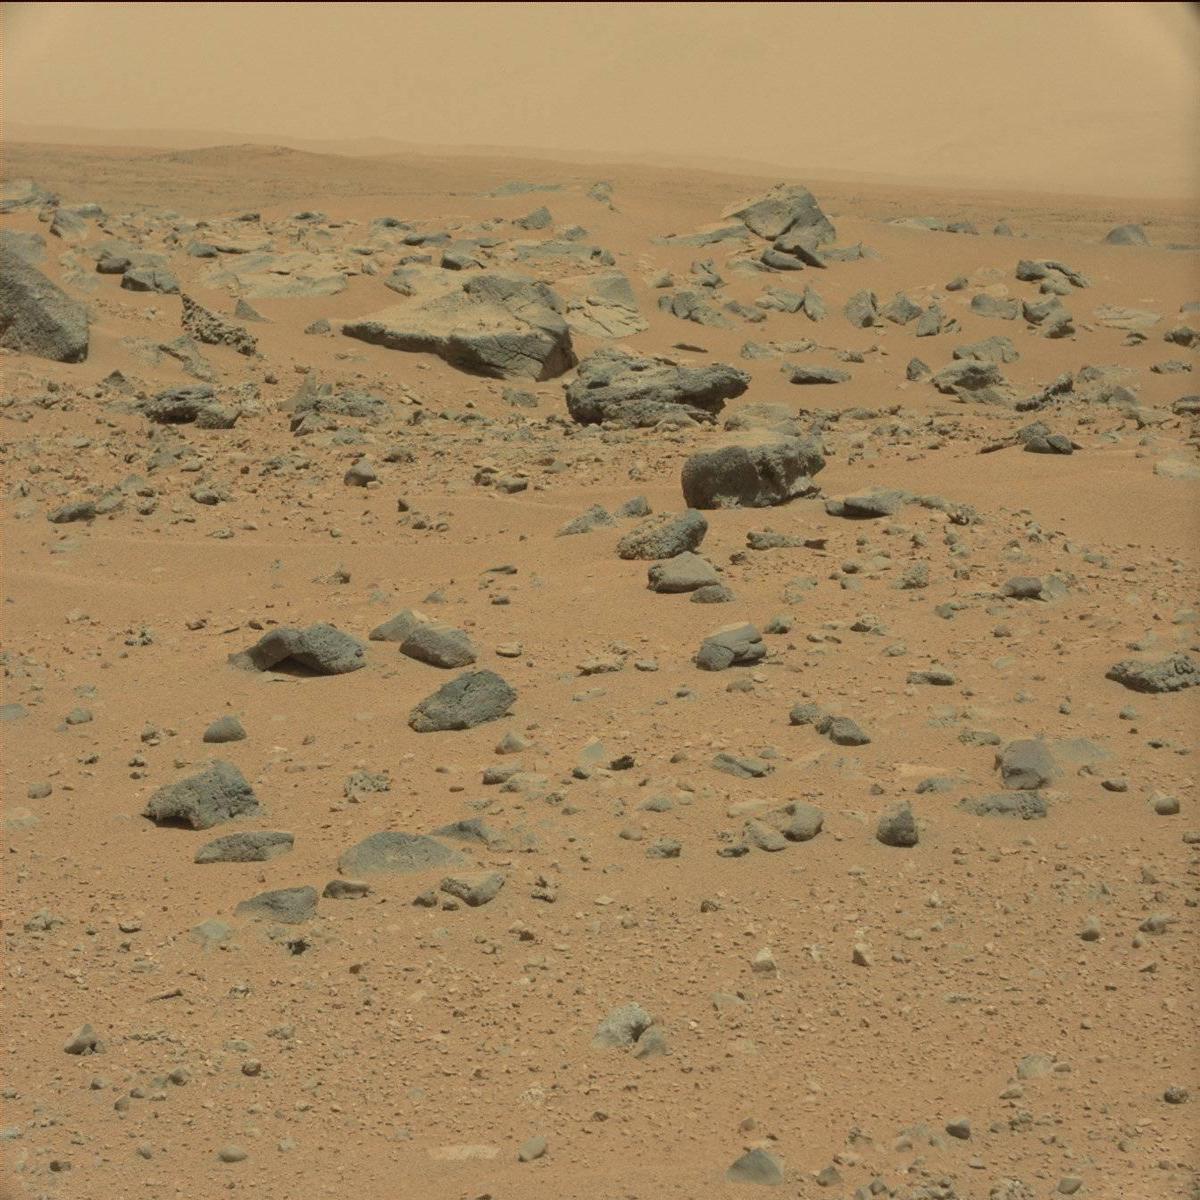
Terrain classes present: Bedrock, Ridge, Rock, Sand / Soil